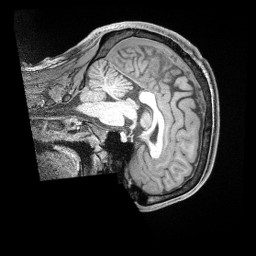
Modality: T1w
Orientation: sagittal
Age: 35
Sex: male
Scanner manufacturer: siemens
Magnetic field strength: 3 T
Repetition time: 2 s
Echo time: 0.00211 s